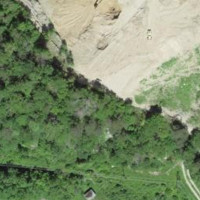
EUNIS habitat code: 41
Species observed at this site:
Allium ursinum